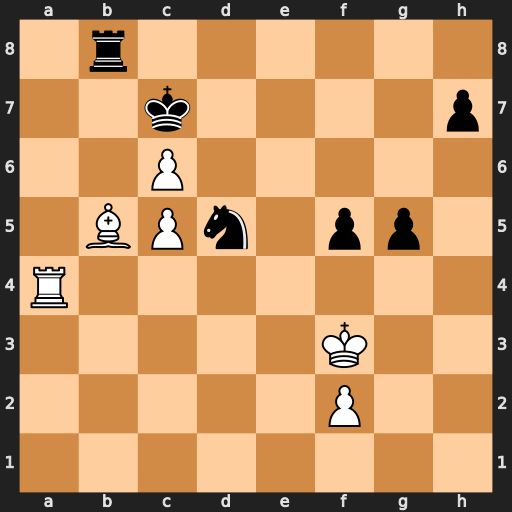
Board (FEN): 1r6/2k4p/2P5/1BPn1pp1/R7/5K2/5P2/8
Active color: w
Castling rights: -
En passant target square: -
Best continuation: Ra7+ Kd8 Rd7+